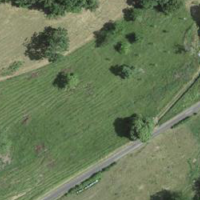
EUNIS habitat code: 52
Species observed at this site:
Primula veris